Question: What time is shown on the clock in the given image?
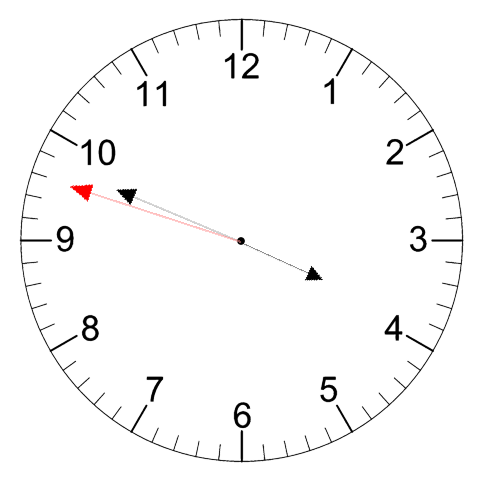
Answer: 03:48:48